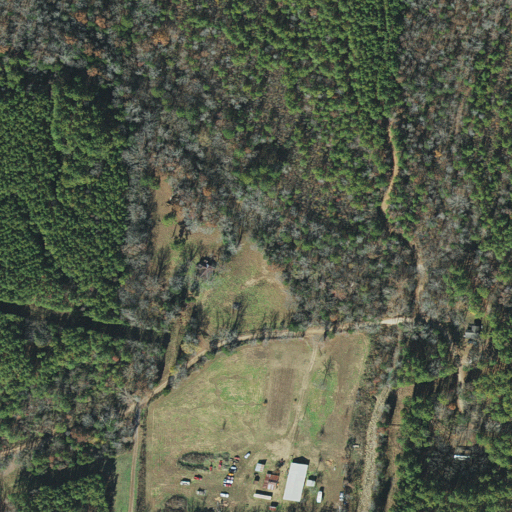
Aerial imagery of valley in Arkansas named Cedar Hollow containing evergreen forest, deciduous forest, mixed forest, open development, grassland, pasture, and shrub